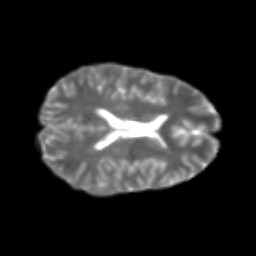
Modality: T2w
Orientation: axial
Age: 22
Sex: female
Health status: healthy
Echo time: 0.074 s